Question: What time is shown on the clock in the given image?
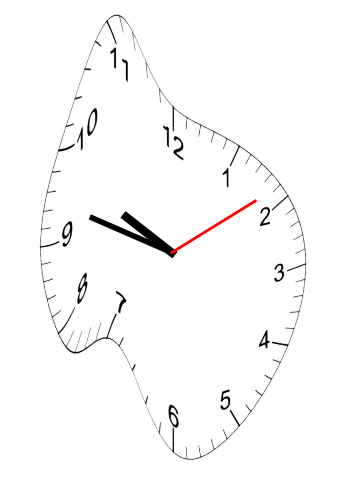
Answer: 09:47:09